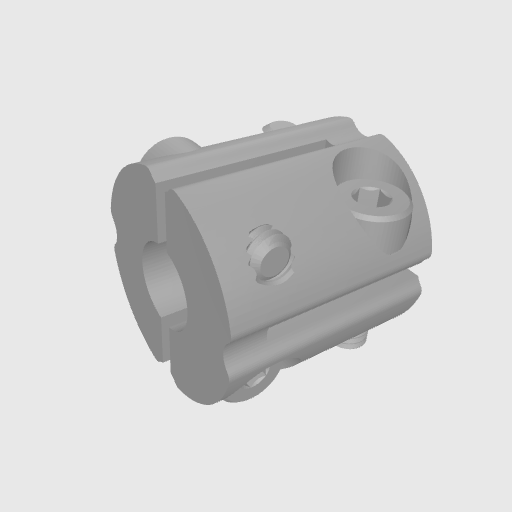
Part: HyperCoupler8ID8RID